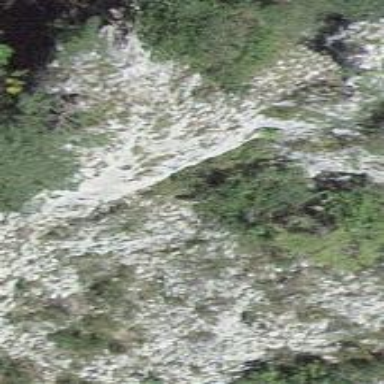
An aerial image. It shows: Natural cliff.